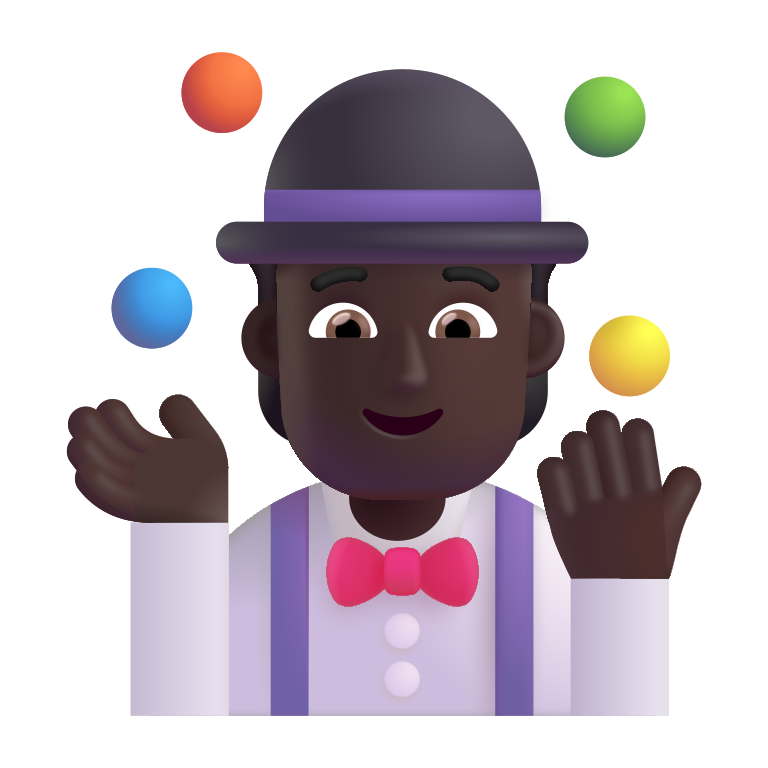
person juggling color dark